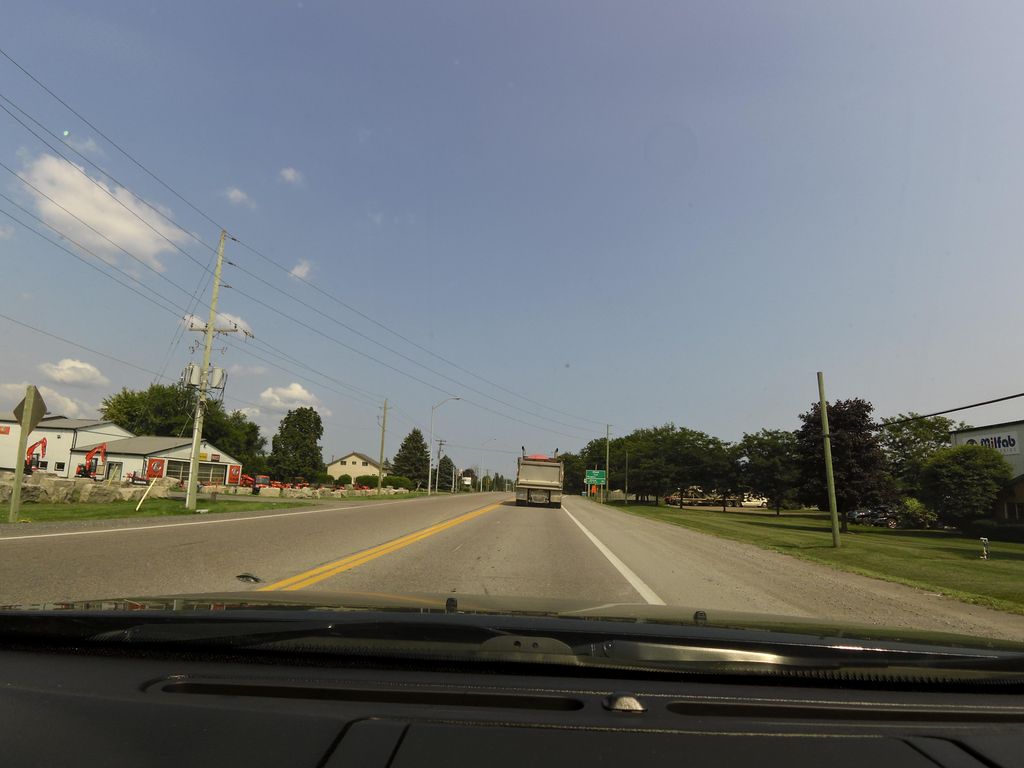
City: hamilton